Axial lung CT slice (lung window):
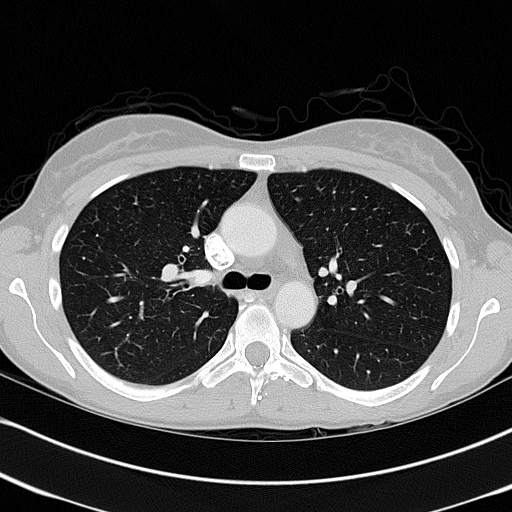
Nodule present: no